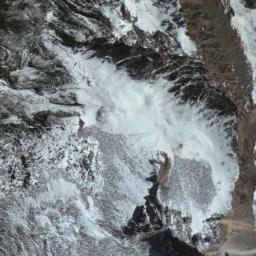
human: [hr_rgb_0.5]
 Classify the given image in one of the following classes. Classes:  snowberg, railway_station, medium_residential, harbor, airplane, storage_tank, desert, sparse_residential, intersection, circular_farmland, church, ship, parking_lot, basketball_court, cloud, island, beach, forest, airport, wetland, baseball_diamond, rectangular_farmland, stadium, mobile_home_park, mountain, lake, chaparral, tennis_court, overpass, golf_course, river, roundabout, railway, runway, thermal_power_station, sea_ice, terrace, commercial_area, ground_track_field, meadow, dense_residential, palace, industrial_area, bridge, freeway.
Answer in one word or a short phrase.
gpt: snowberg